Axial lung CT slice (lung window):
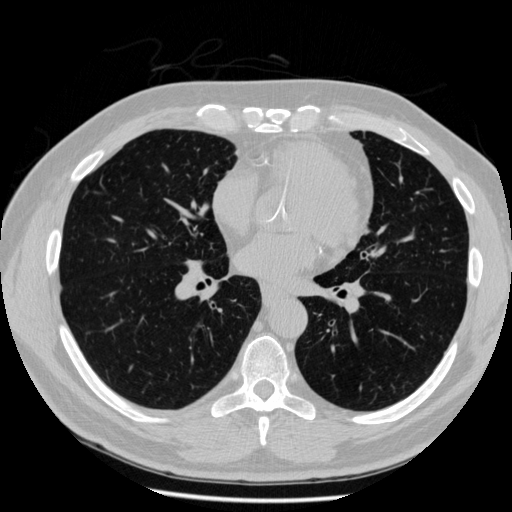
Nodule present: no